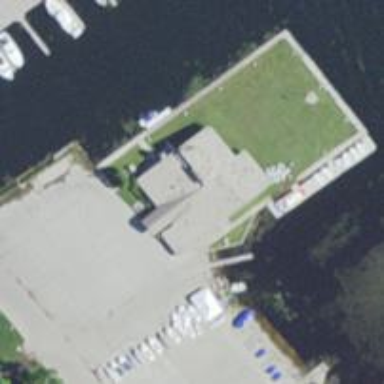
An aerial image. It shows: Slipway on leisure land.